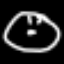
Label: clock